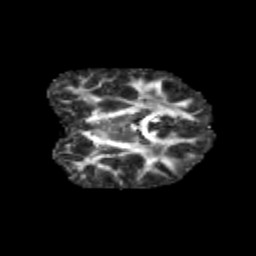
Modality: FA
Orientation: coronal
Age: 10
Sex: male
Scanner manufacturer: siemens
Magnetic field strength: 3 T
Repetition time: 3.8 s
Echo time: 0.07 s